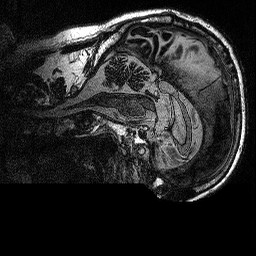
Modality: MP2RAGE
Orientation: sagittal
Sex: male
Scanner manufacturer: siemens
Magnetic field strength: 3 T
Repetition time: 5 s
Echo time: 0.00292 s